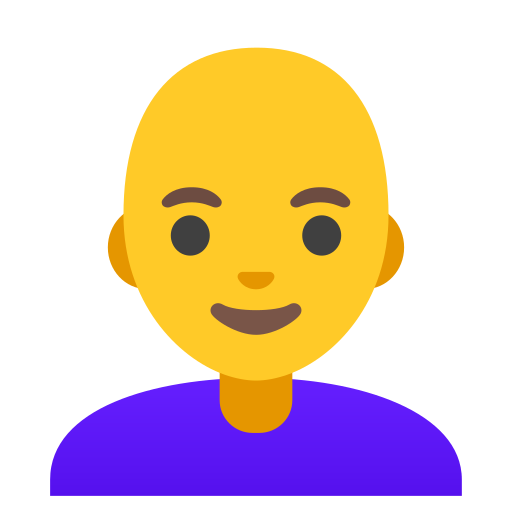
Emoji: 👩‍🦲